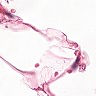
Metastatic tissue present: no